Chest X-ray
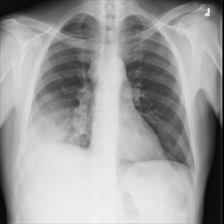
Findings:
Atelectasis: negative
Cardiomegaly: negative
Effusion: negative
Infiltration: negative
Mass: negative
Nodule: negative
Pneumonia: negative
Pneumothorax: negative
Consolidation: negative
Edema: negative
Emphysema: negative
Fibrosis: negative
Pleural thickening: negative
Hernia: negative